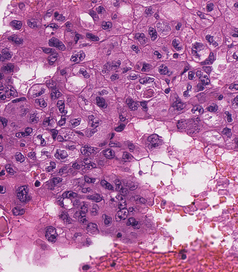
Tumor epithelial tissue: yes
Tumor-associated stroma tissue: no
Normal tissue: no